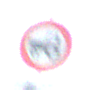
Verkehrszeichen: VerbotKraftfahrzeugeZuegeNichtSchneller25
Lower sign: RichtungsangabeDurchPfeile2
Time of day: SunriseSunset
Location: Outdoor (Nature)
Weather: Clear
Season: NotSpecified
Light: Natural